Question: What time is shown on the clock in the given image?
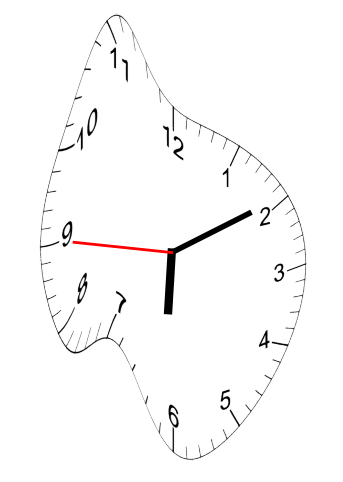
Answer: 06:09:45